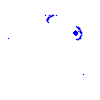
Particle: electron